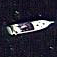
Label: Civil_yacht